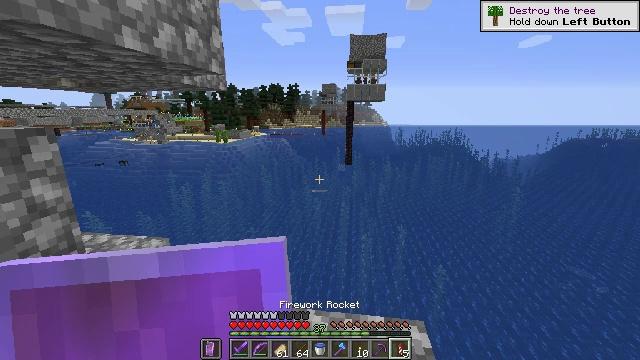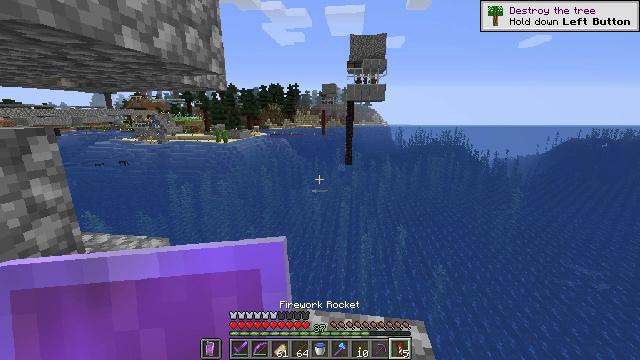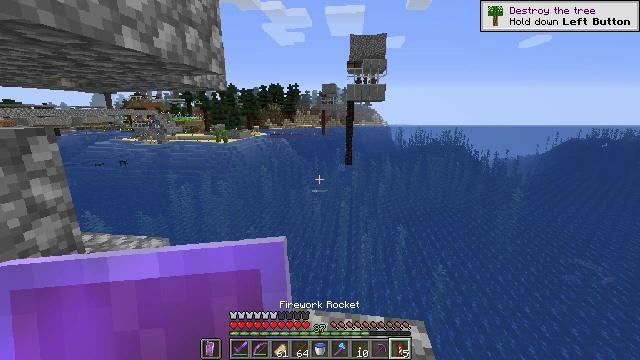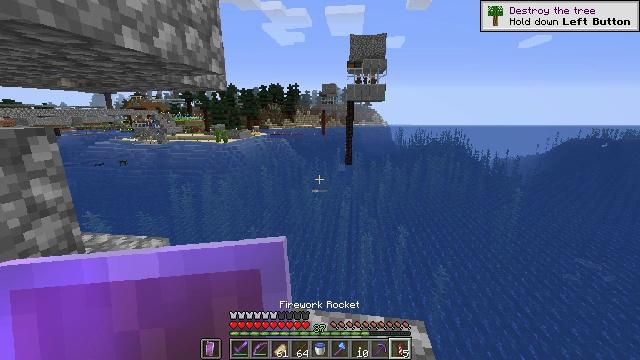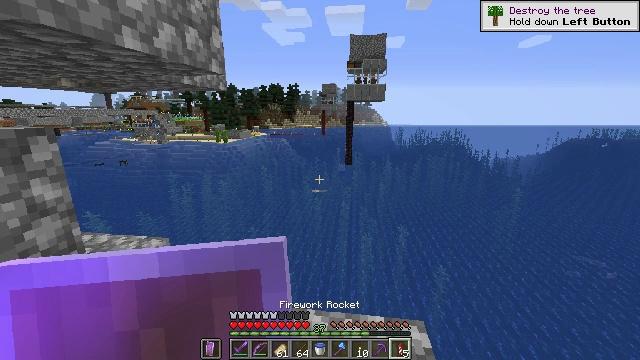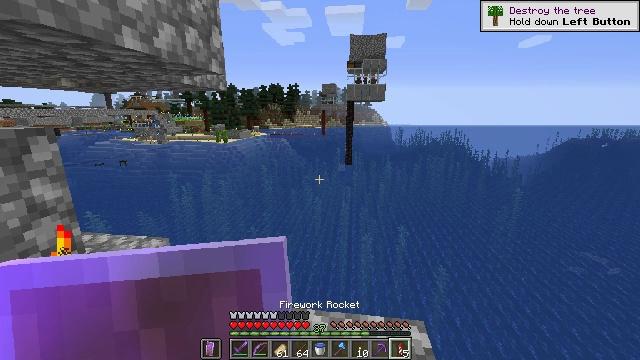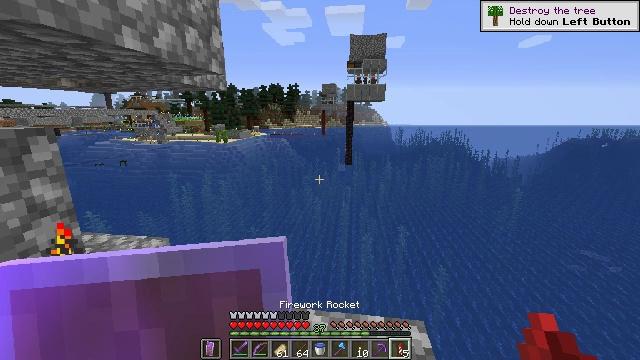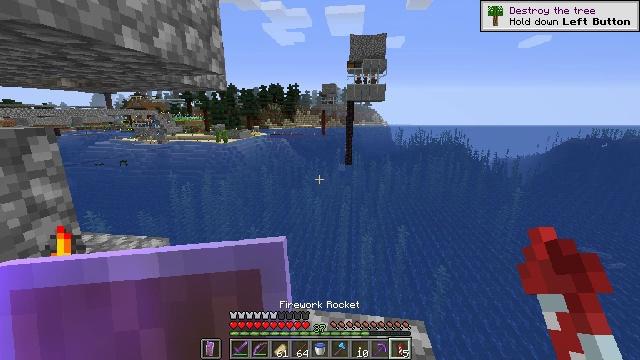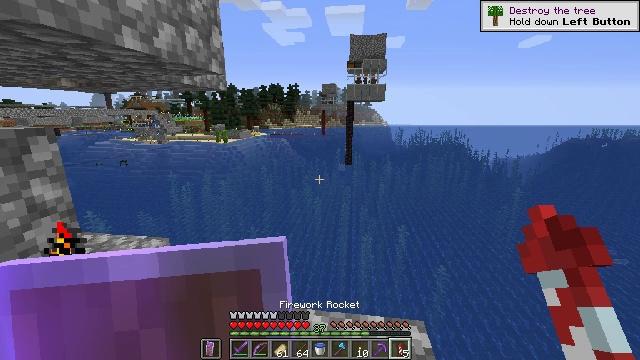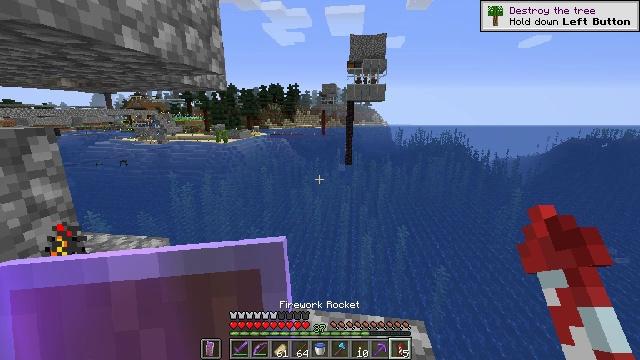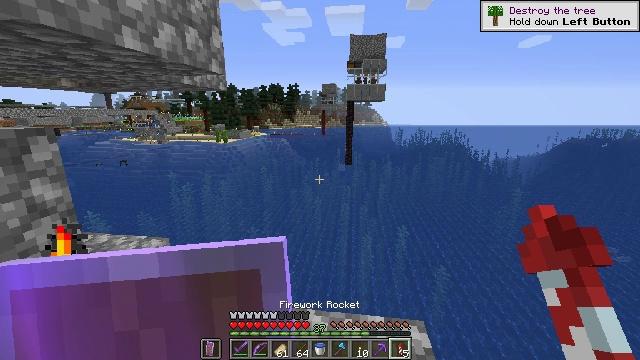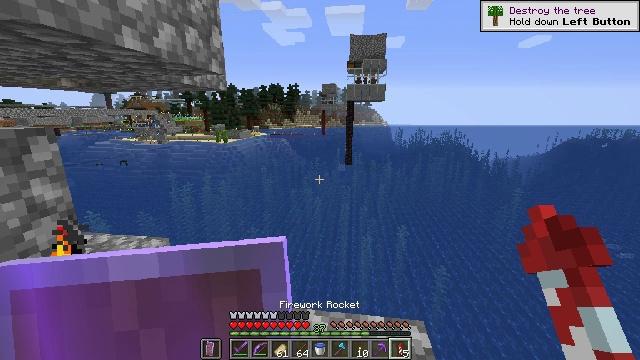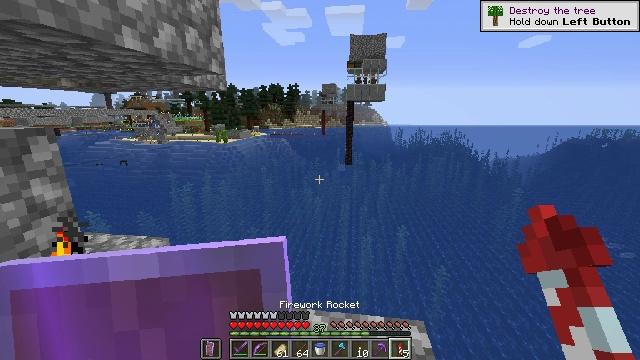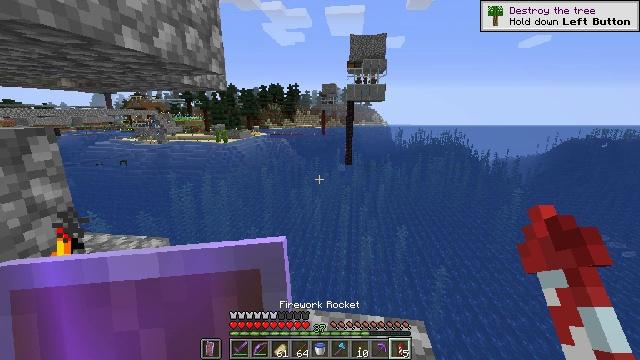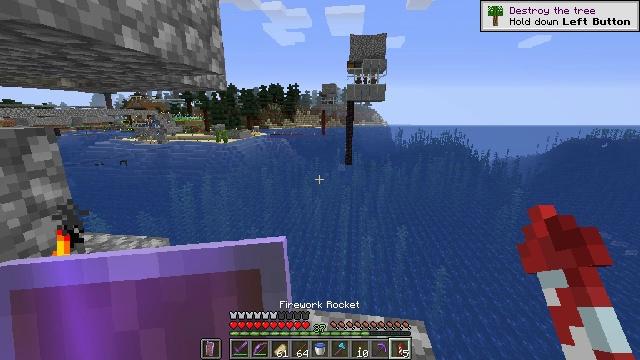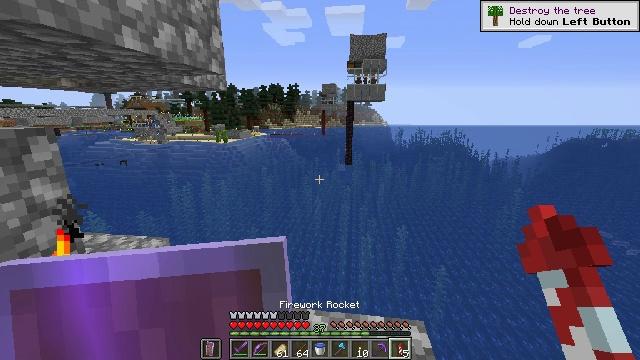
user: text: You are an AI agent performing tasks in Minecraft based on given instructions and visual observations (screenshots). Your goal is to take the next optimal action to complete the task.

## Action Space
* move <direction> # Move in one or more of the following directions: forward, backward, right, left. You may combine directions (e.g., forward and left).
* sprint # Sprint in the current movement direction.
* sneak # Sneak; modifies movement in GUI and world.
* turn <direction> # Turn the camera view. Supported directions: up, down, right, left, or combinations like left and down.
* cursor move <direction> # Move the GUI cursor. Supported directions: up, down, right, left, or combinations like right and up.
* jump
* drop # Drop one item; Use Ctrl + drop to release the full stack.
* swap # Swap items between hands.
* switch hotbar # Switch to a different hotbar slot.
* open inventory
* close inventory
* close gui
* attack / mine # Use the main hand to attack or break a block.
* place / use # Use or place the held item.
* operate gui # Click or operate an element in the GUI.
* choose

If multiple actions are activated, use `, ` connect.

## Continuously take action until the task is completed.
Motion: motion action
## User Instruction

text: Collect wheat crops.
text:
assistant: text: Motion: no_op
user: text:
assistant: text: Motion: no_op
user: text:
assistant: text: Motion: no_op
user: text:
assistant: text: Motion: no_op
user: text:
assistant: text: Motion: sprint
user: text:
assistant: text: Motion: sprint
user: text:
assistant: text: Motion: sprint
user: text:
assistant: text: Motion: sprint
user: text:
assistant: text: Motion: sprint
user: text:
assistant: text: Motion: sprint
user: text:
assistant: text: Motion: no_op
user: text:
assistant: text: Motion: no_op
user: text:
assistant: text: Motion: no_op
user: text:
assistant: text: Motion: no_op
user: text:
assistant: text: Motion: no_op
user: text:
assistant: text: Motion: no_op
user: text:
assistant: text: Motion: no_op
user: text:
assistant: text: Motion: no_op
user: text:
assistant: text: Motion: no_op
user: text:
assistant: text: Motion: no_op
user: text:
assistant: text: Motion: no_op
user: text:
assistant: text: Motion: no_op
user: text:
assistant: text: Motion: no_op
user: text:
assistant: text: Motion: move back
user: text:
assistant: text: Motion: move back
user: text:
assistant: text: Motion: move back
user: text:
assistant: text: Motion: no_op
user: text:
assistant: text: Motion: no_op
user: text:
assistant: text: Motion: no_op
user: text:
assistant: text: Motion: no_op